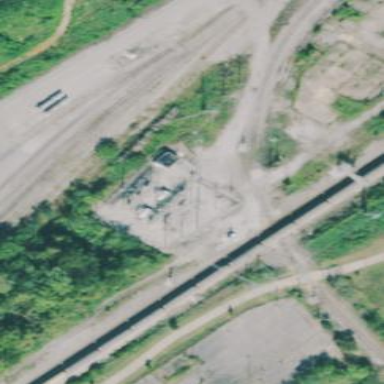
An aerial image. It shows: Power substation.